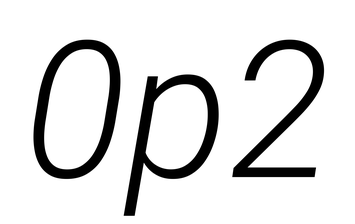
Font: Roboto-Italic_Light_Italic